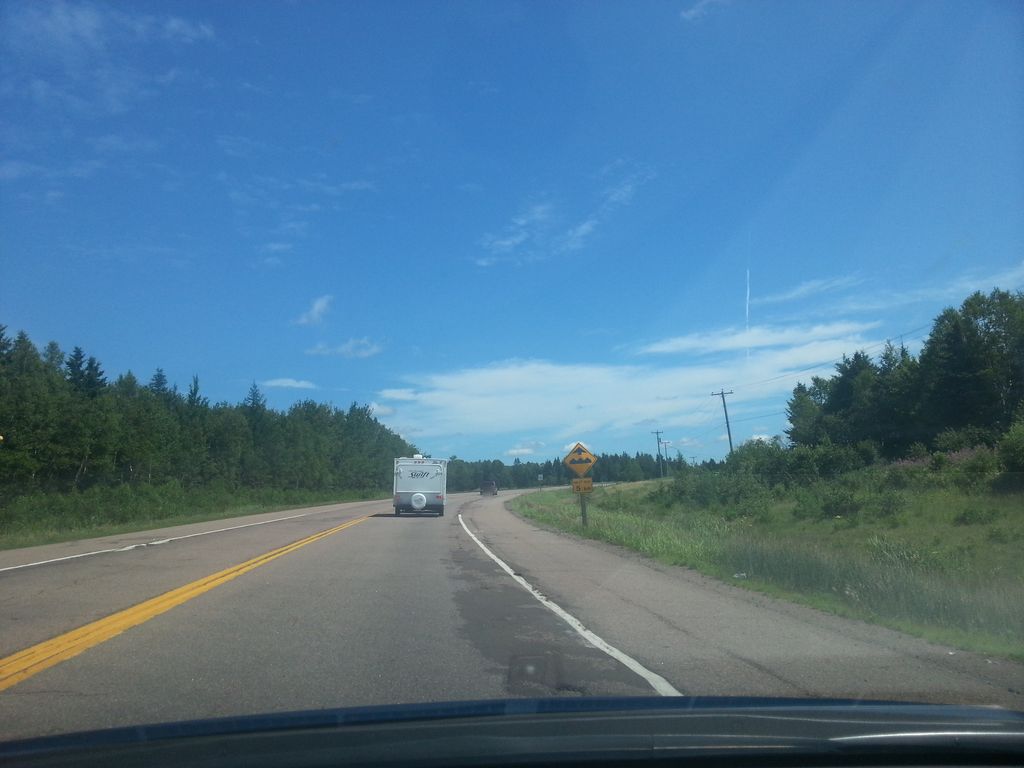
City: charlottetown